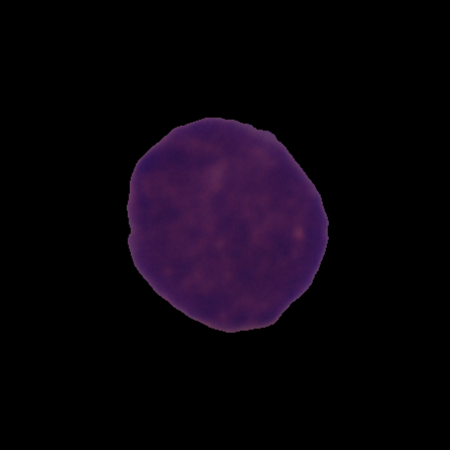
Label: cancer